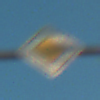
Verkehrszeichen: Vorfahrtsstrasse
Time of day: SunriseSunset
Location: Outdoor (RoadRail)
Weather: PartlyCloudy
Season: NotSpecified
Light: Natural